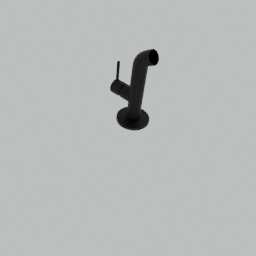
Label: appliances